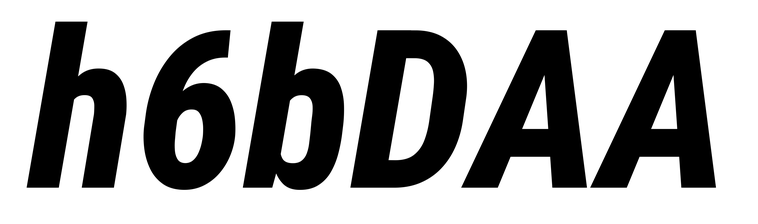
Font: Roboto-Italic_Condensed_ExtraBold_Italic